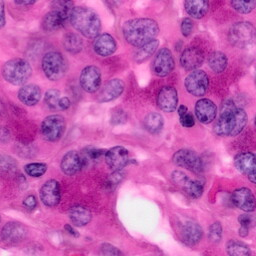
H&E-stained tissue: Pancreatic